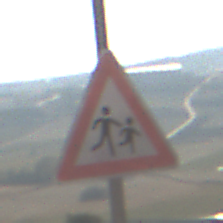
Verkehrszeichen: KinderLinks
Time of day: MorningAfternoon
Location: Outdoor (Nature)
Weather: PartlyCloudy
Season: NotSpecified
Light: Natural